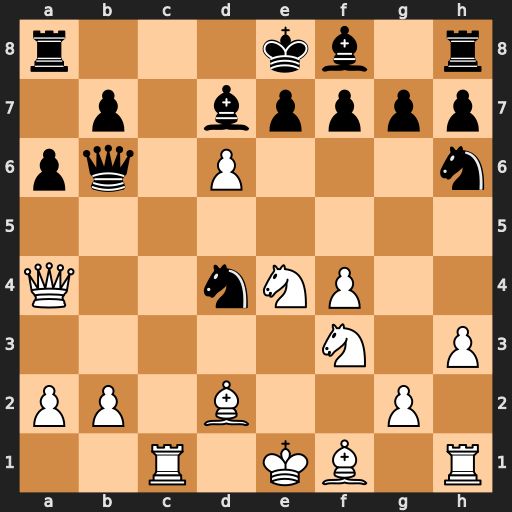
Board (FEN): r3kb1r/1p1bpppp/pq1P3n/8/Q2nNP2/5N1P/PP1B2P1/2R1KB1R
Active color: w
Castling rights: Kkq
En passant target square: -
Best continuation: Qxd4 Qxd4 Nxd4